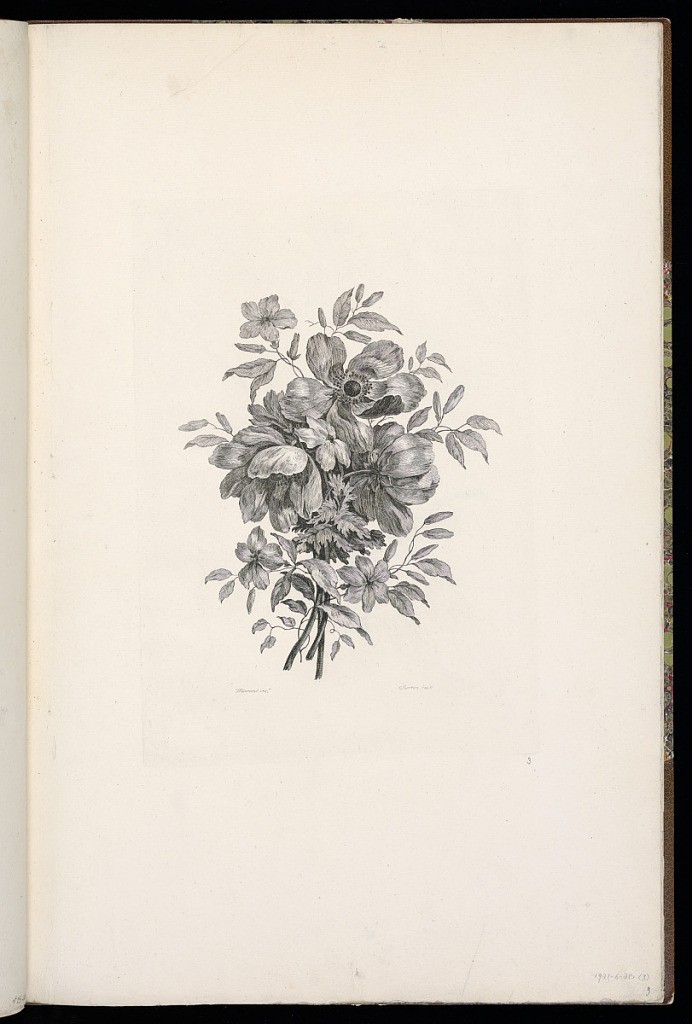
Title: A Bouquet of Flowers
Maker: Jean-Baptiste Pillement, French, 1728–1808
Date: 1760
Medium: Etching on laid paper
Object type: Bound print
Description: Third plate from a series of designs for bouquets of flowers. In the center a bouquet of flowers, three large flowers, with some smaller flowers on their stems with leaves and foliage. The plate is signed.